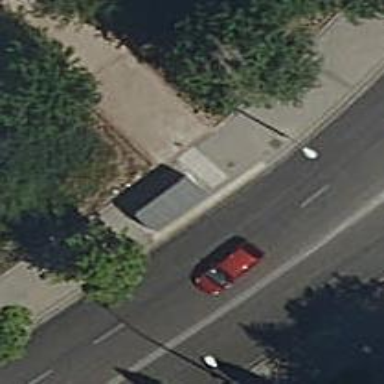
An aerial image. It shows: Bollard barrier.